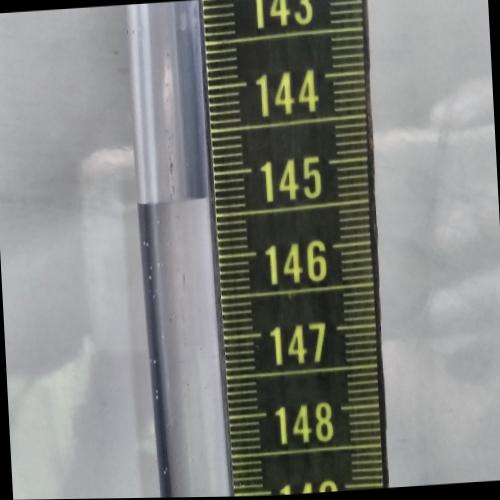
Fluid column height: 145.3 cm